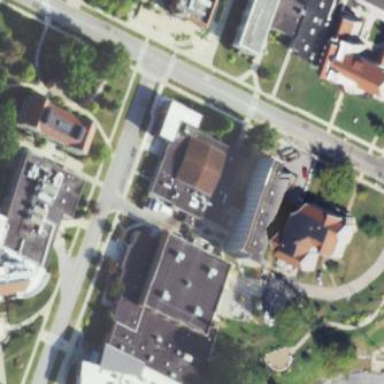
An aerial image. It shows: University building.